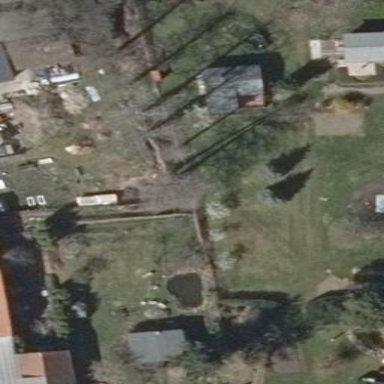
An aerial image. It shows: Garden that is leisure land.